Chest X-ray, PA view. Patient: 45 years old, sex M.
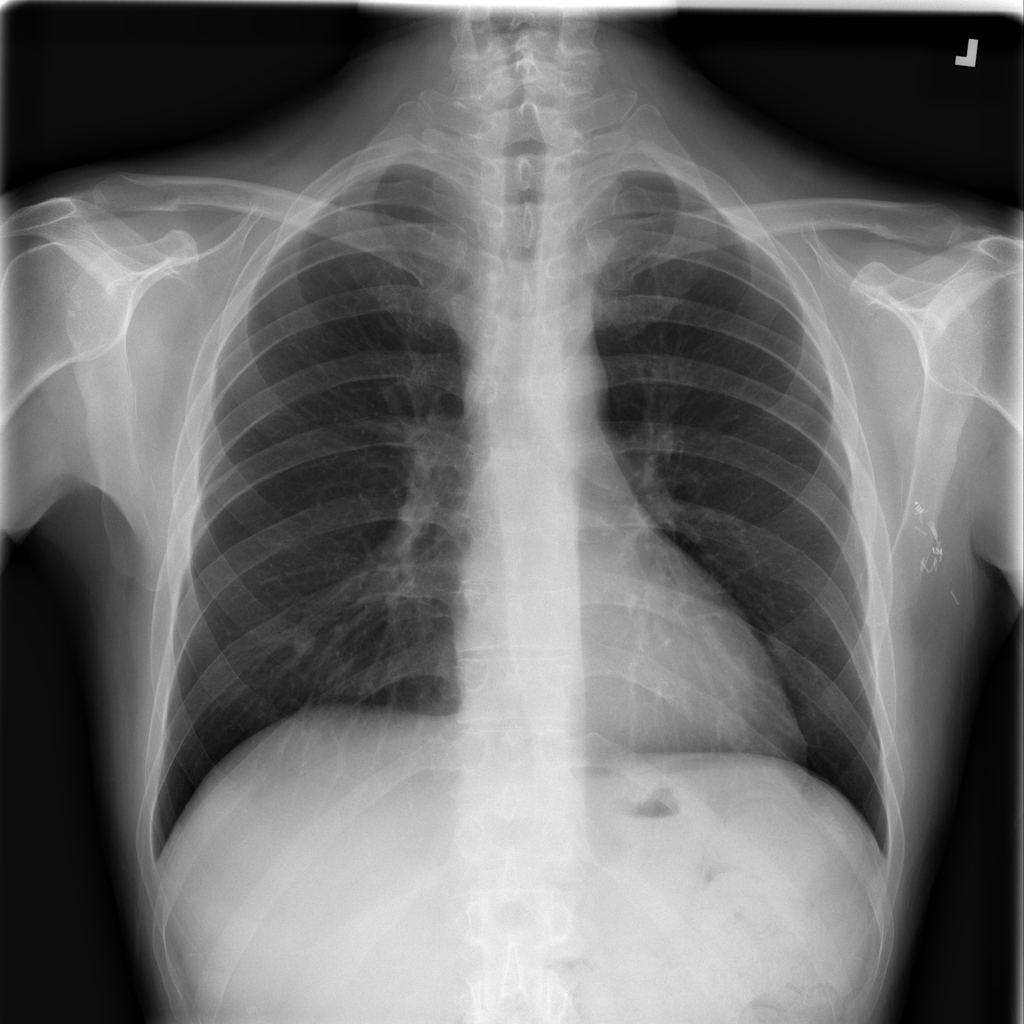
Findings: No Finding